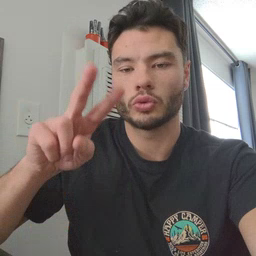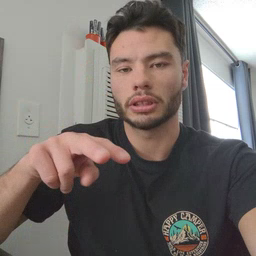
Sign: read